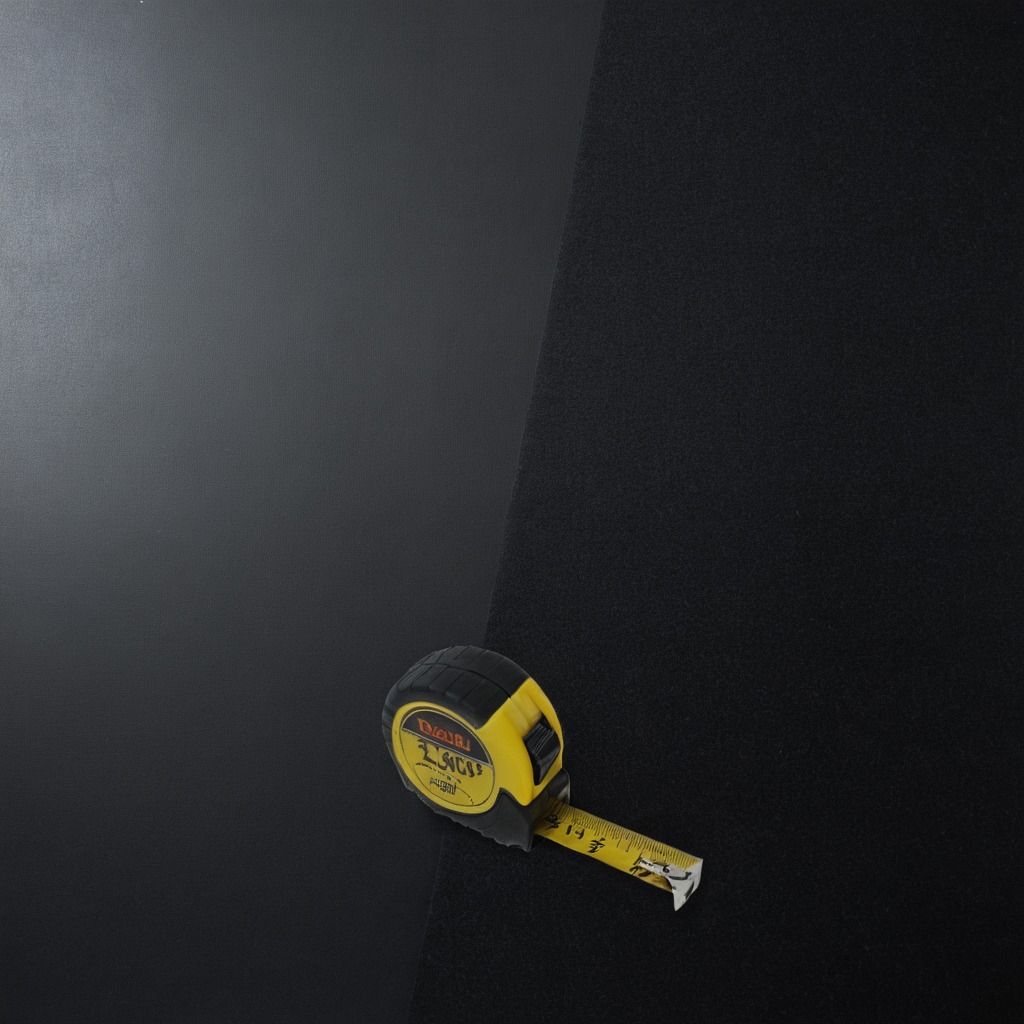
A measuring tape is lying on a clean granite tabletop covered with a black rubber mat inside a workshop under bright overhead lighting crisp shadows high clarity worn but beneath the mat.